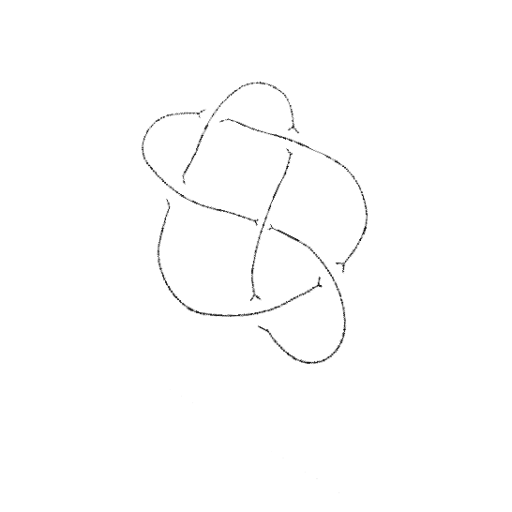
Crossing number: 6